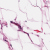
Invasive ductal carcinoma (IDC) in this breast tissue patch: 0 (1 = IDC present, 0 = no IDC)